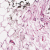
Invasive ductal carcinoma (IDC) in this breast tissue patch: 0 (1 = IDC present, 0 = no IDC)